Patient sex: F
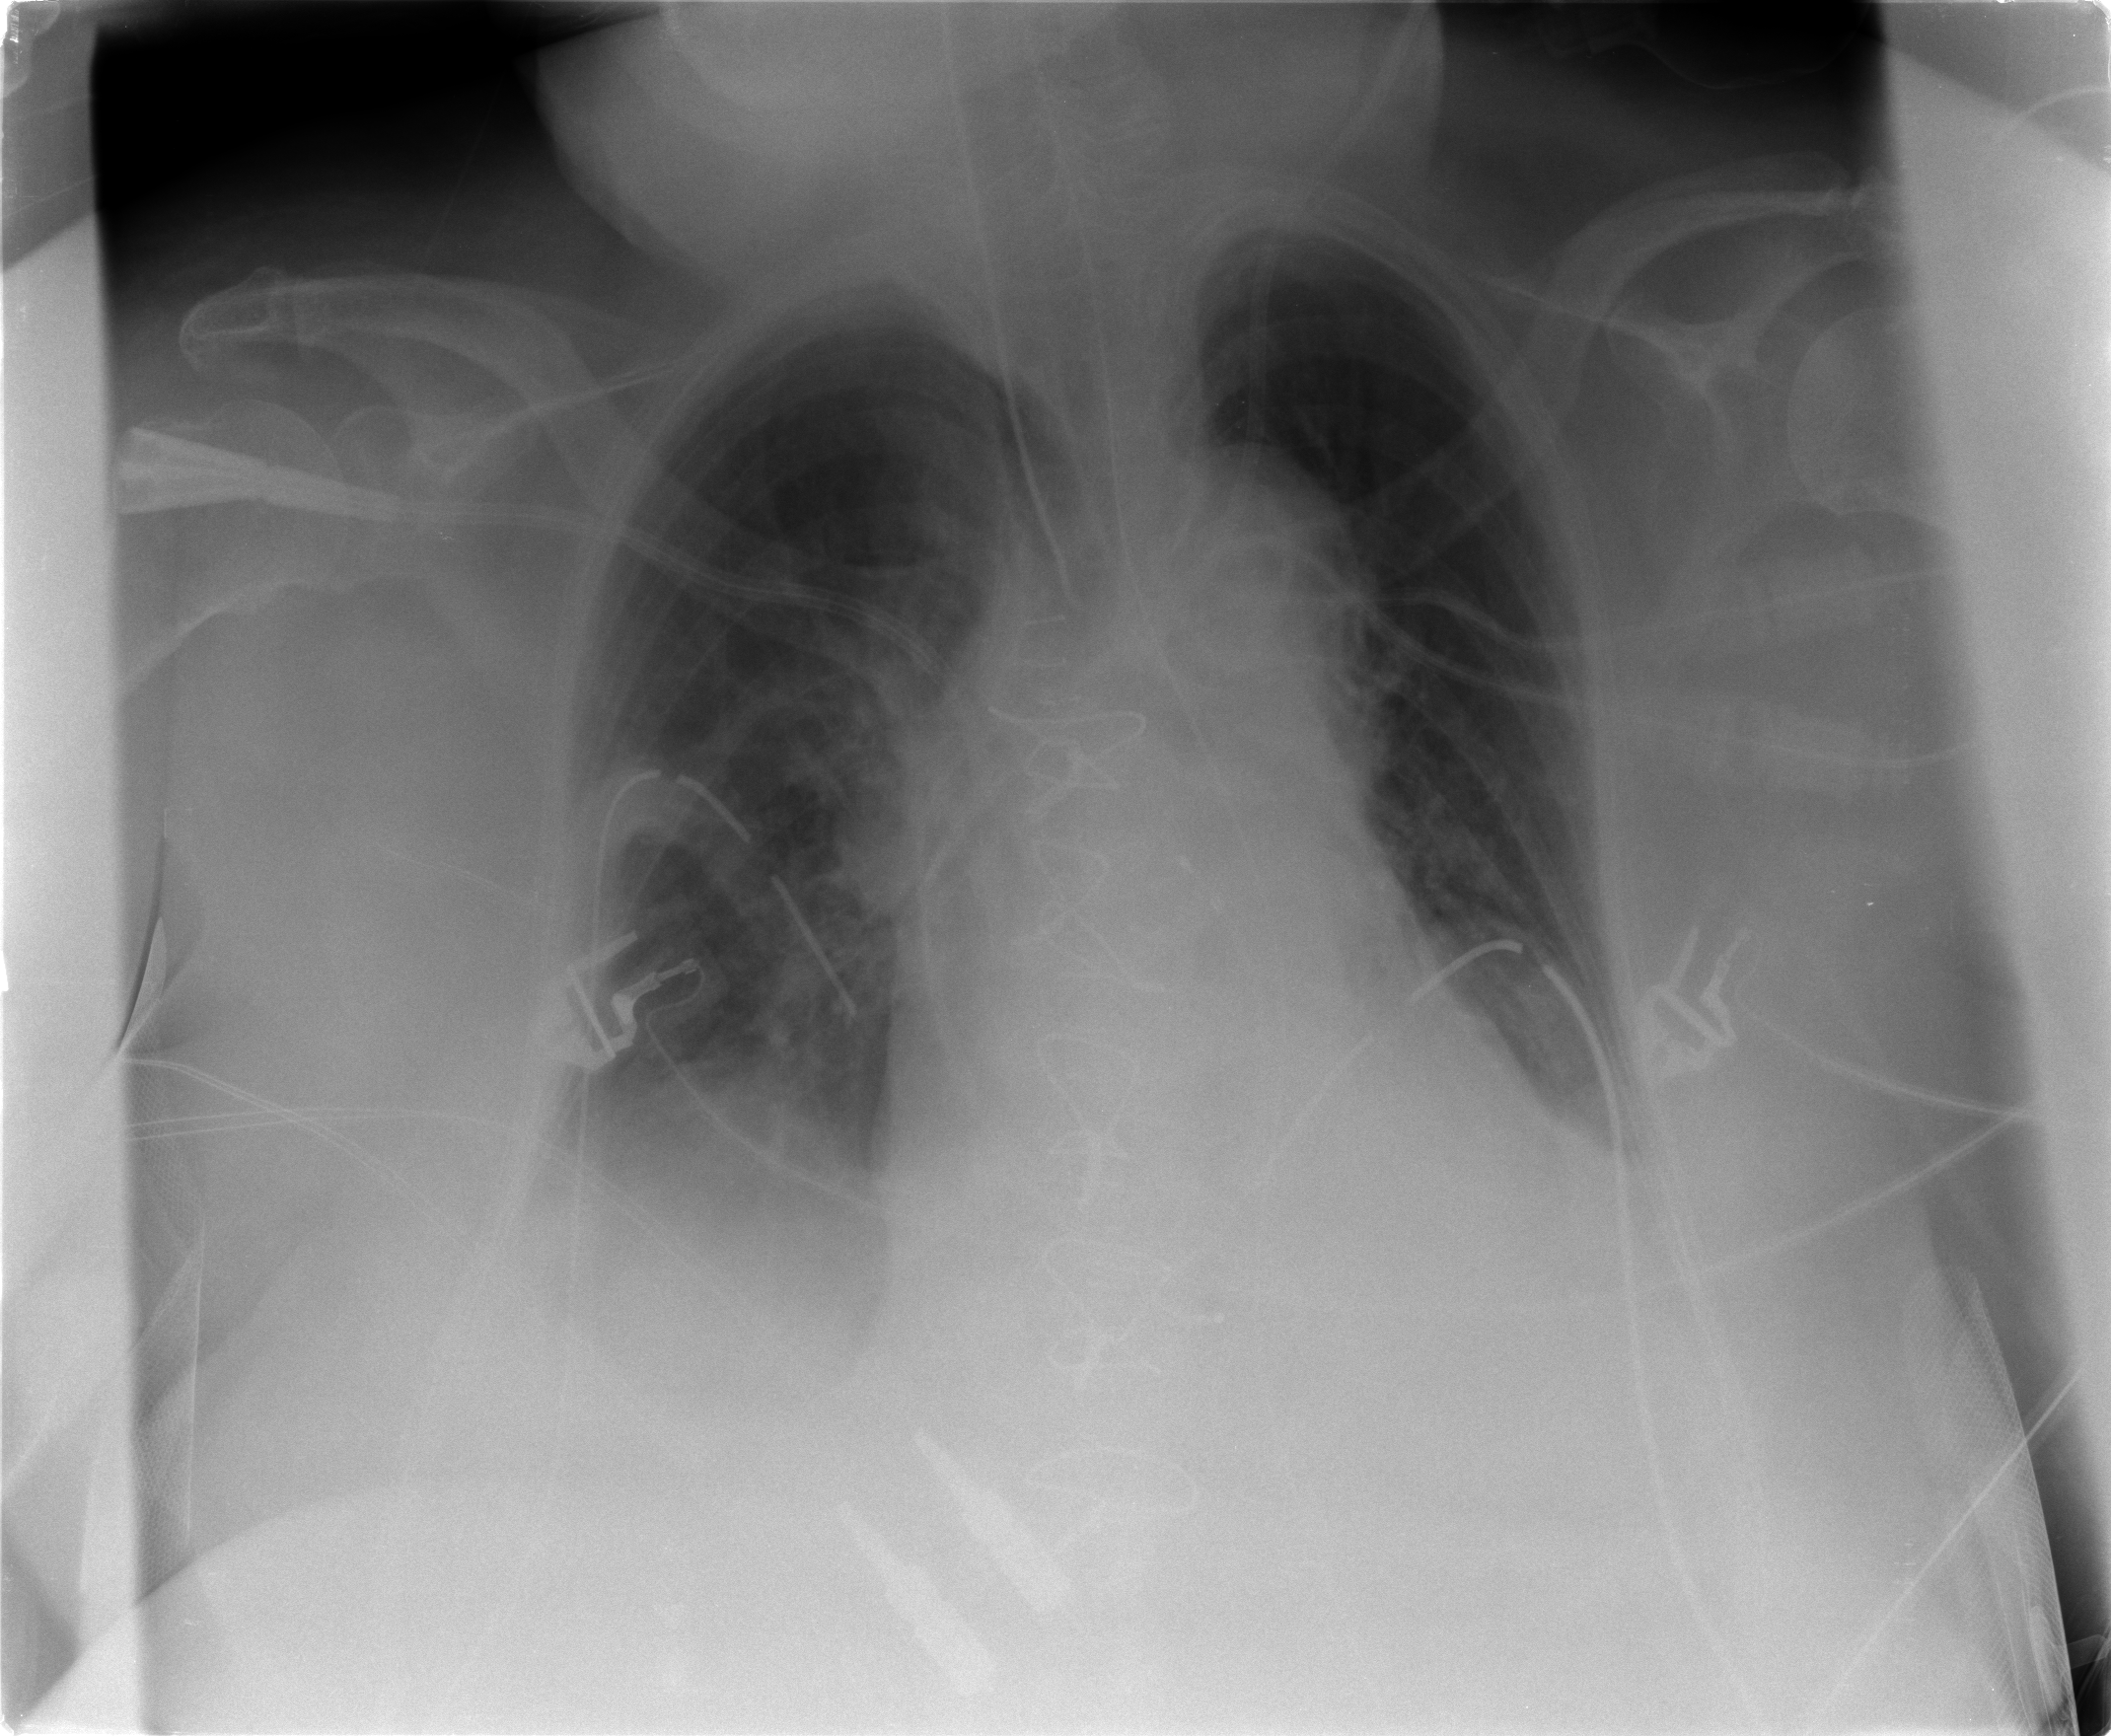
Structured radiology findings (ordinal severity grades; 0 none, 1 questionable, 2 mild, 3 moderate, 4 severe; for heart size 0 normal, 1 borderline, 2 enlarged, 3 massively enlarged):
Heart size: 2
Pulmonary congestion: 2
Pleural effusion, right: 2
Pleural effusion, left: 1
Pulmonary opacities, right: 2
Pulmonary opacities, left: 0
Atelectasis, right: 2
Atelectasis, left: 2